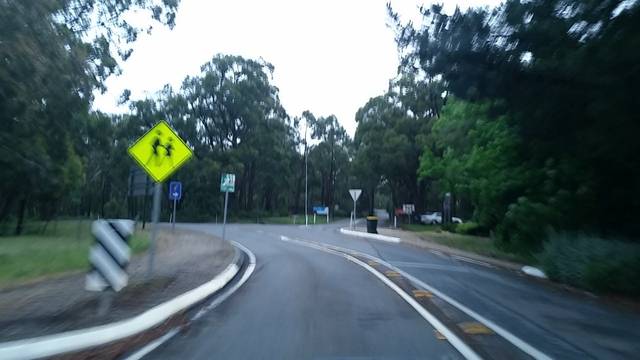
Region: Australia
Coordinates: -34.977, 138.71